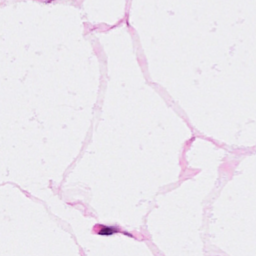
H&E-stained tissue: Breast